Interaction volume radius: 5 \u00c5
Interaction volume height: 10 \u00c5
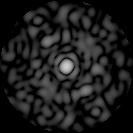
Disorder parameter: 0.8272